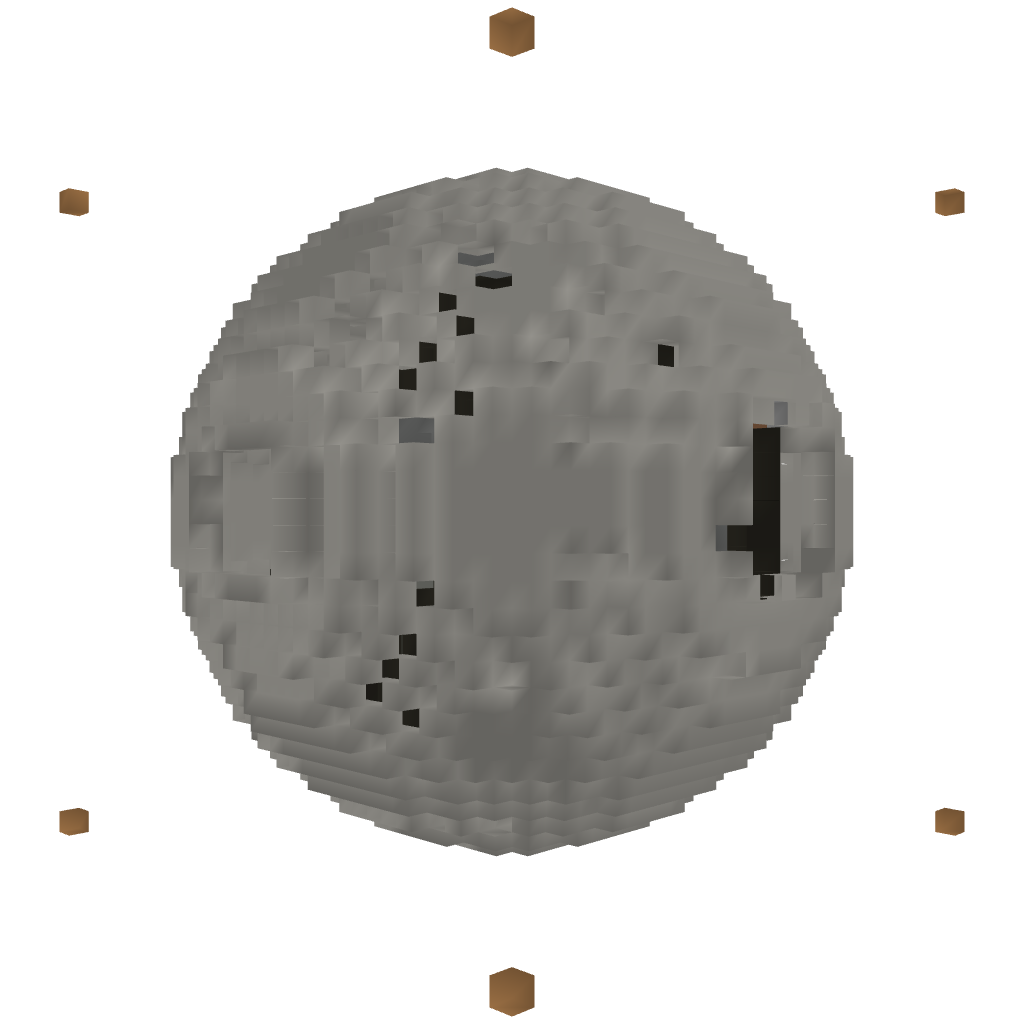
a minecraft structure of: PVP jungle